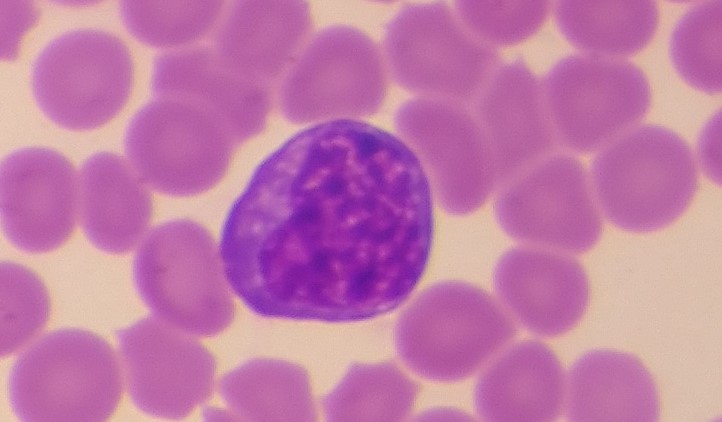
White blood cell type: Monocyte